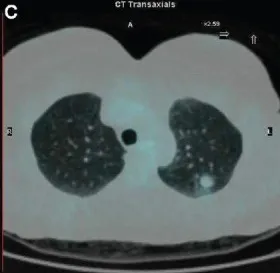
Transaxial PET image, fused transaxial section and maximum intensity projection image.
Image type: radiology (pet)